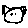
Label: cat